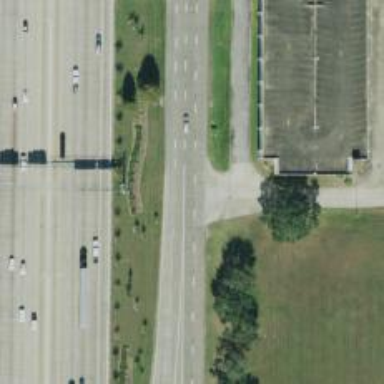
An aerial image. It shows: Secondary road with frontage road alongside.